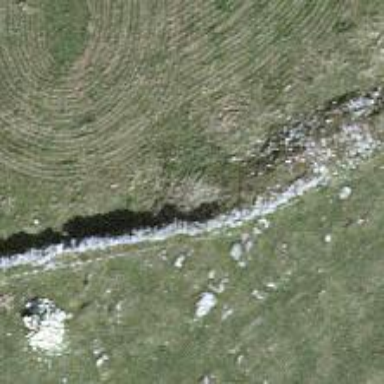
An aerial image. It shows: Dry stone wall barrier.